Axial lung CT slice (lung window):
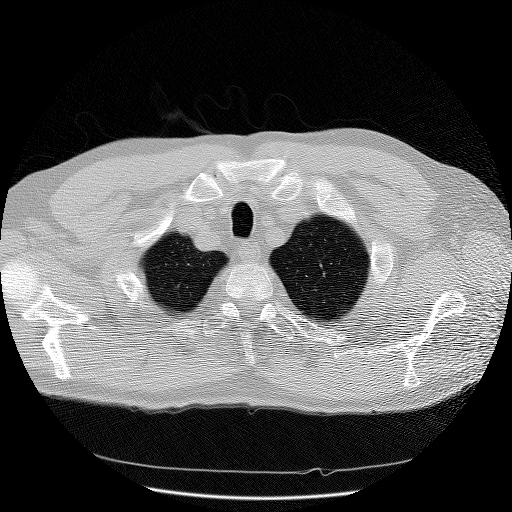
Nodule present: no